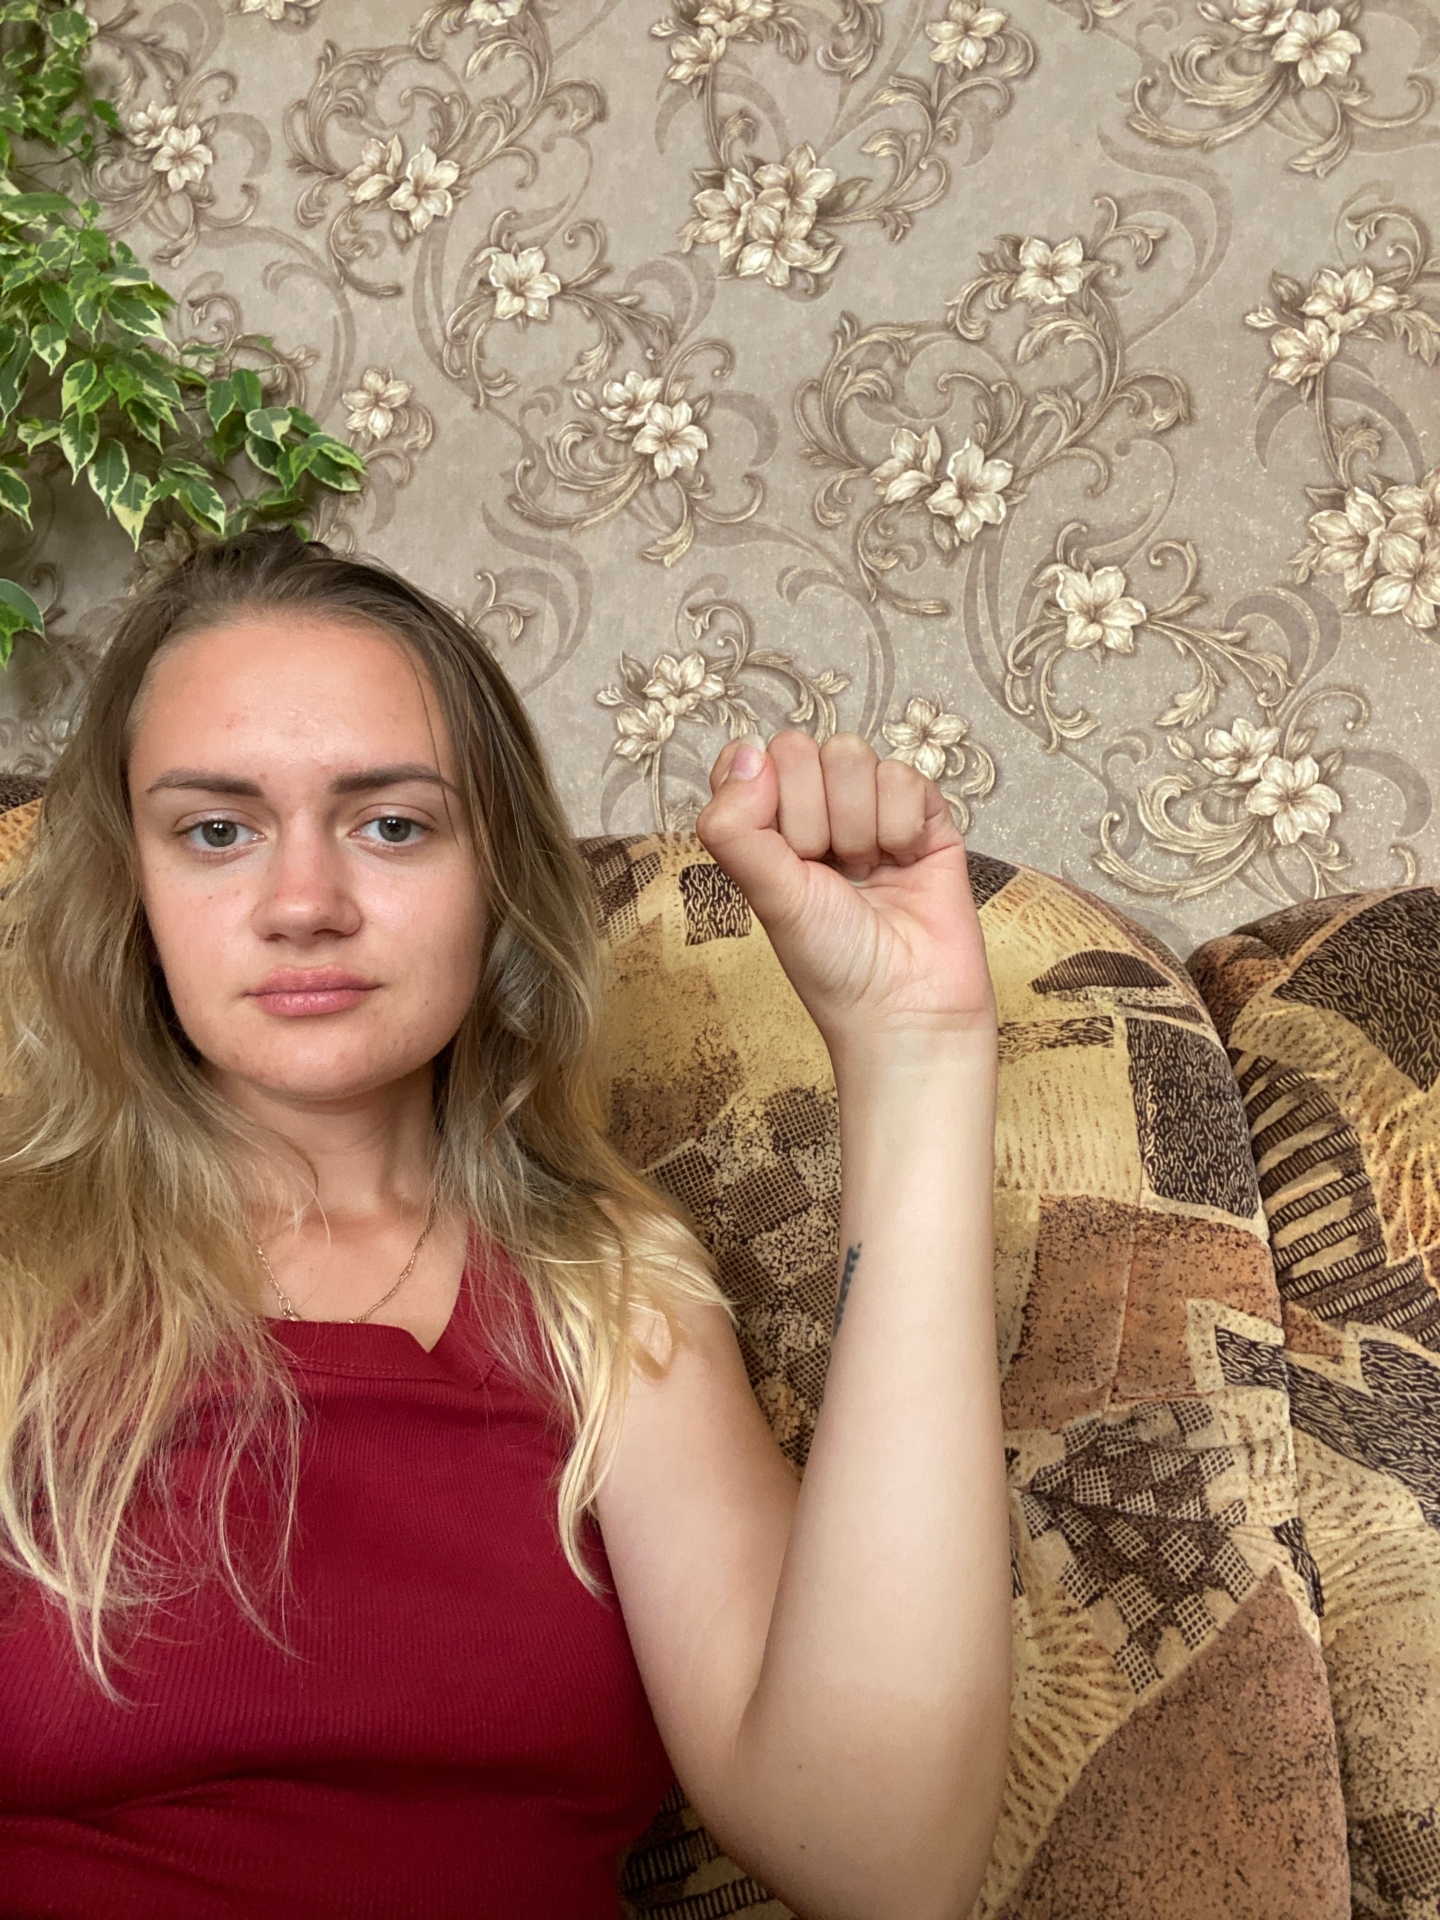
Label: clear